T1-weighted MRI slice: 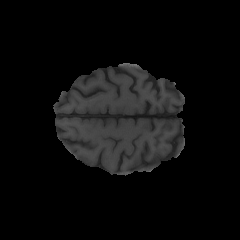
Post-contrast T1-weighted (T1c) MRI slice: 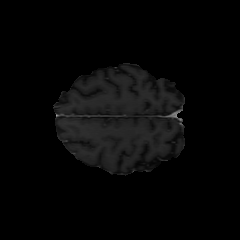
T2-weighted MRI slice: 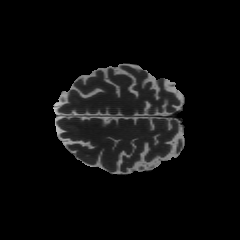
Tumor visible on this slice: no